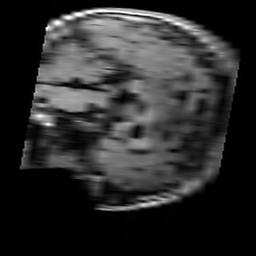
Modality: T1w
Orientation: sagittal
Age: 21
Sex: female
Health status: healthy
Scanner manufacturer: siemens
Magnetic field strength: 3 T
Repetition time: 4.1 s
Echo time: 0.0085 s